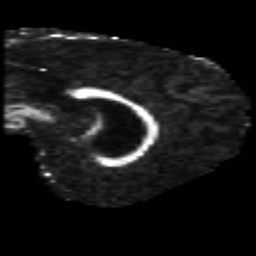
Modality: FA
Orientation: sagittal
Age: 45
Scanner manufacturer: philips
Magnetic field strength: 3 T
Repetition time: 8.574 s
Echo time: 0.1268 s